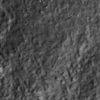
Label: not_dusty